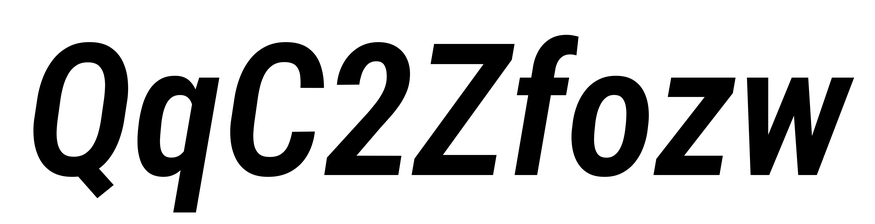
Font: Roboto-Italic_Condensed_SemiBold_Italic